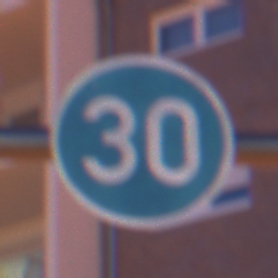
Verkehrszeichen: VorgeschriebeneMindestgeschwindigkeit
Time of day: Night
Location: Outdoor (Urban)
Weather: PartlyCloudy
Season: NotSpecified
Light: Artificial